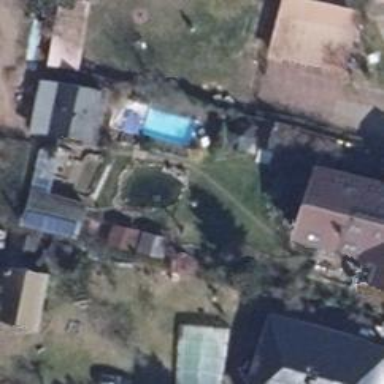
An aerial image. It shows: Swimming pool located in leisure land.